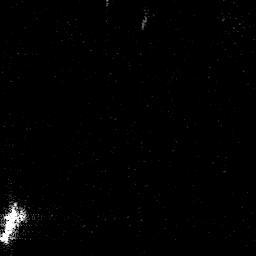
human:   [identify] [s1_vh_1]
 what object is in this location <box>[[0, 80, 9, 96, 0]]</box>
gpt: <ref>1 medium ship at the bottom left</ref>